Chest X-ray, AP view. Patient: 71 years old, sex M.
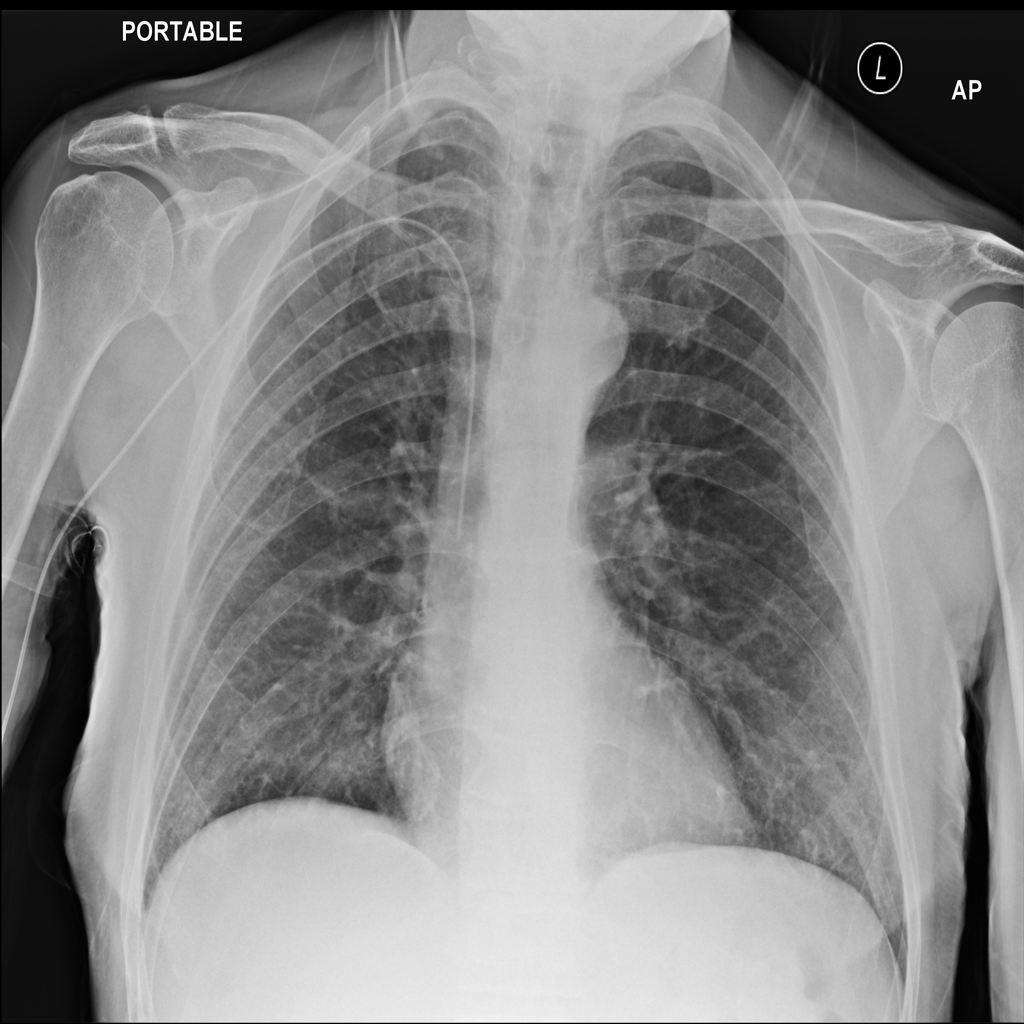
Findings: No Finding